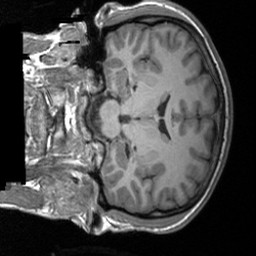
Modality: T1w
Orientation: coronal
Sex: male
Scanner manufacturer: siemens
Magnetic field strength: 3 T
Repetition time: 1.9 s
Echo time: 0.00226 s